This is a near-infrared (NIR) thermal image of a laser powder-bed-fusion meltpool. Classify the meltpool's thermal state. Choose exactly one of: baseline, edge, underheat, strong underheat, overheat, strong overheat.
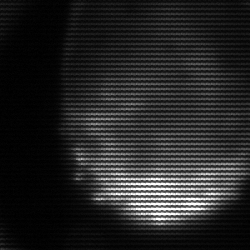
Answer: edge